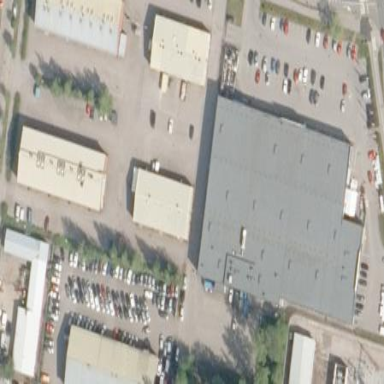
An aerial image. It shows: Flat-roofed retail building.